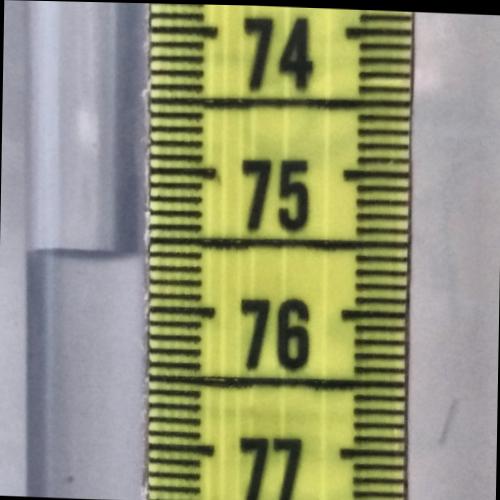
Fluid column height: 75.6 cm